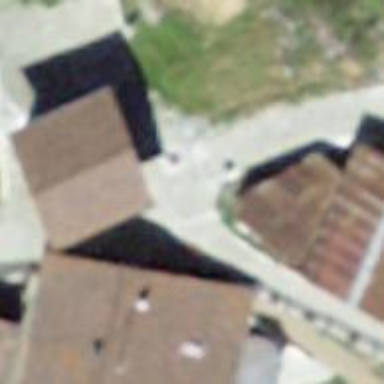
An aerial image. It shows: Paved footway.